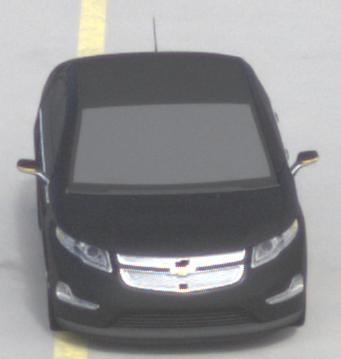
Make: Chevrolet
Model: Volt
Detailed model: Volt
Model produced from: 2011/11
Model produced until: 2014/08
Doors: 5
Color: black
Road condition: dry road
Daytime: midday
Contrast: medium contrast